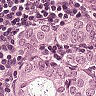
Metastatic tissue present: yes